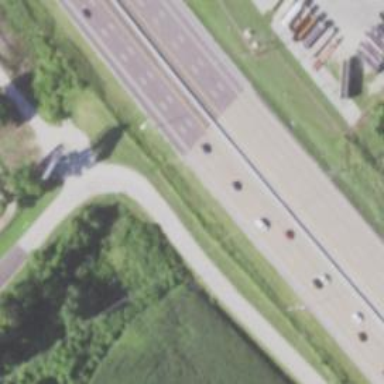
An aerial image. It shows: Trunk highway.